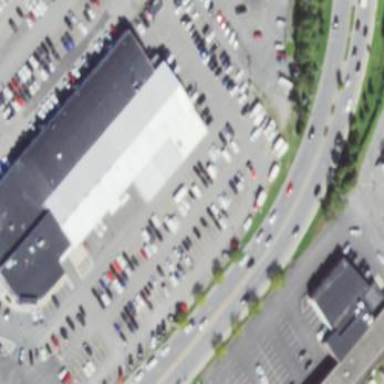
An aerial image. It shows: Building that houses car shop.